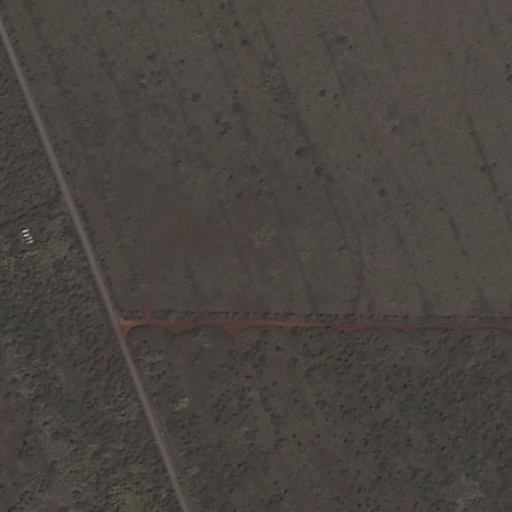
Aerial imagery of mountain in Hawaii named Pepeiaohuluhulu containing only unknown